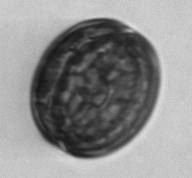
Label: Coscinodiscus